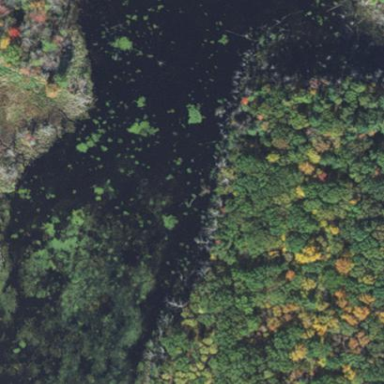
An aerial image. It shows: Pond with natural water.